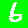
Digit: 6